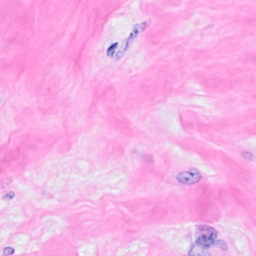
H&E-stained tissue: Breast